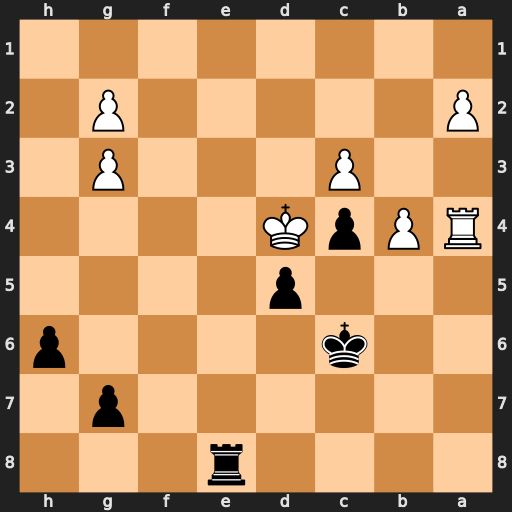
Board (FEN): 4r3/6p1/2k4p/3p4/RPpK4/2P3P1/P5P1/8
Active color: b
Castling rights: -
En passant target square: -
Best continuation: Re4#